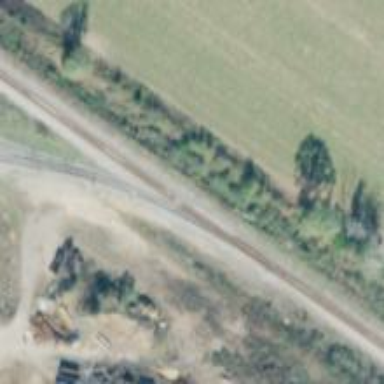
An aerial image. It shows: Railway spur junction.